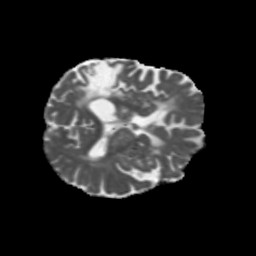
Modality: MD
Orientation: axial
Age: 62
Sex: female
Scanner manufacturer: siemens
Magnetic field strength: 3 T
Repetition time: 5.47 s
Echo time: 0.0854 s